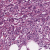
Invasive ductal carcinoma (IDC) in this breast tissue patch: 1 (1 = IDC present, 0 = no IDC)